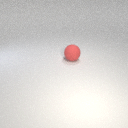
large red rubber sphere